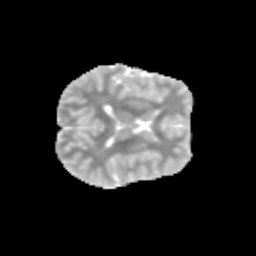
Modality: MD
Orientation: axial
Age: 12
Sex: female
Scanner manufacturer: siemens
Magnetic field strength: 3 T
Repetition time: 3.8 s
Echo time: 0.07 s